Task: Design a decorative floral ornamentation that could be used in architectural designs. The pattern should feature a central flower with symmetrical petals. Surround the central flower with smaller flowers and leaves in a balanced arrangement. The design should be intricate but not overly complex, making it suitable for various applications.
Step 14:
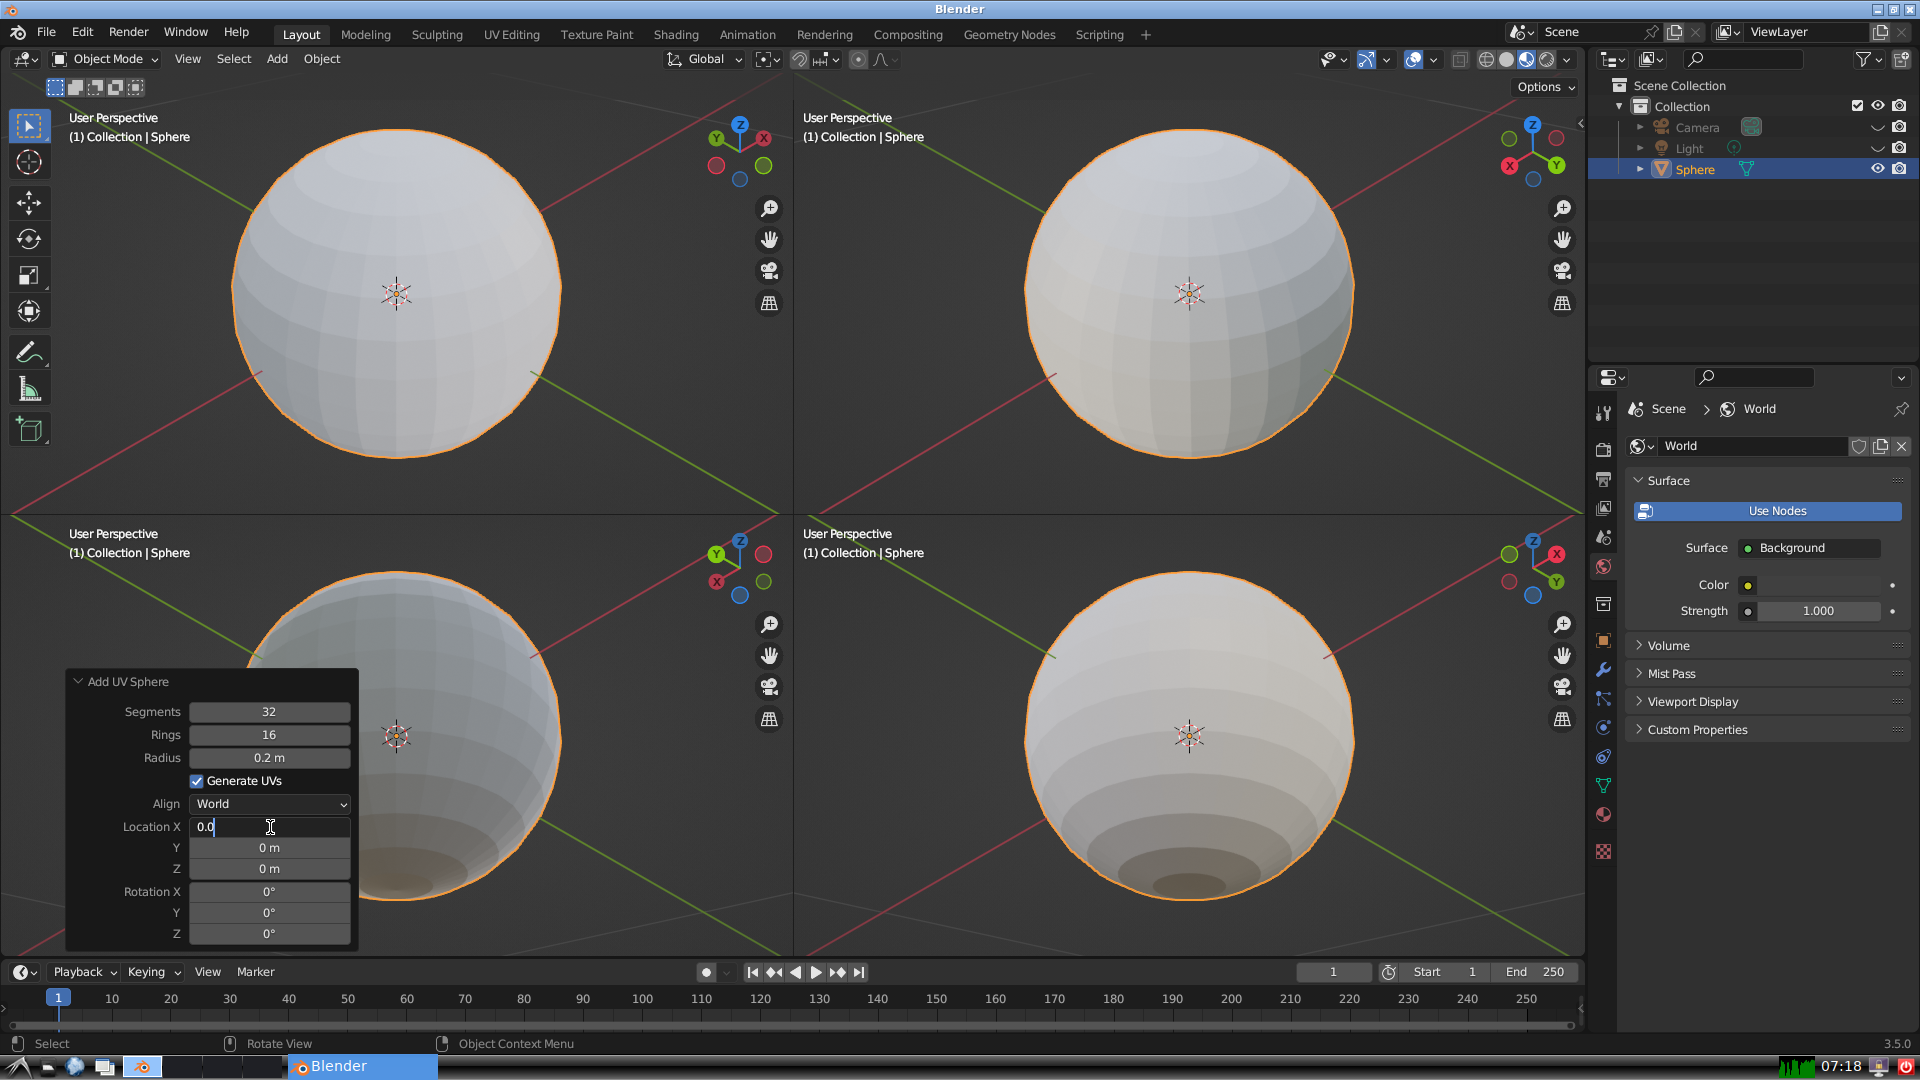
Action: {"key_press": ['Return']}